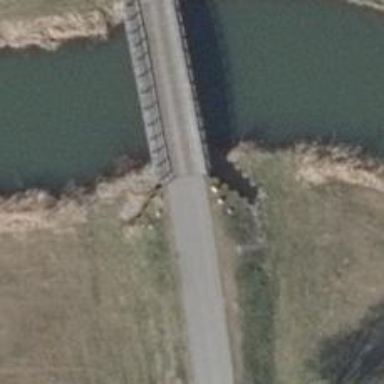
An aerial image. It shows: Service road bridge with grade 1 tracktype.